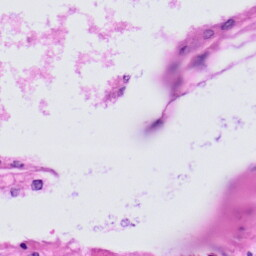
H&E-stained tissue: Prostate